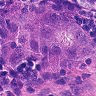
Metastatic tissue present: yes